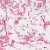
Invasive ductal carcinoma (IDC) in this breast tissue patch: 0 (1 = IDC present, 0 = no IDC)